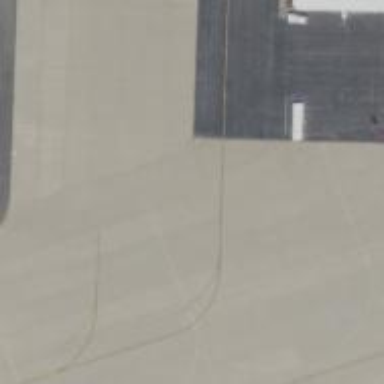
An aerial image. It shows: View of taxiway at the airport.